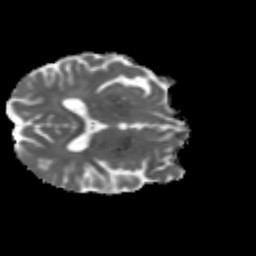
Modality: MD
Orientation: axial
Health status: ill
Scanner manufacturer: siemens
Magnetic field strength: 3 T
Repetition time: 6.8 s
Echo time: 0.097 s